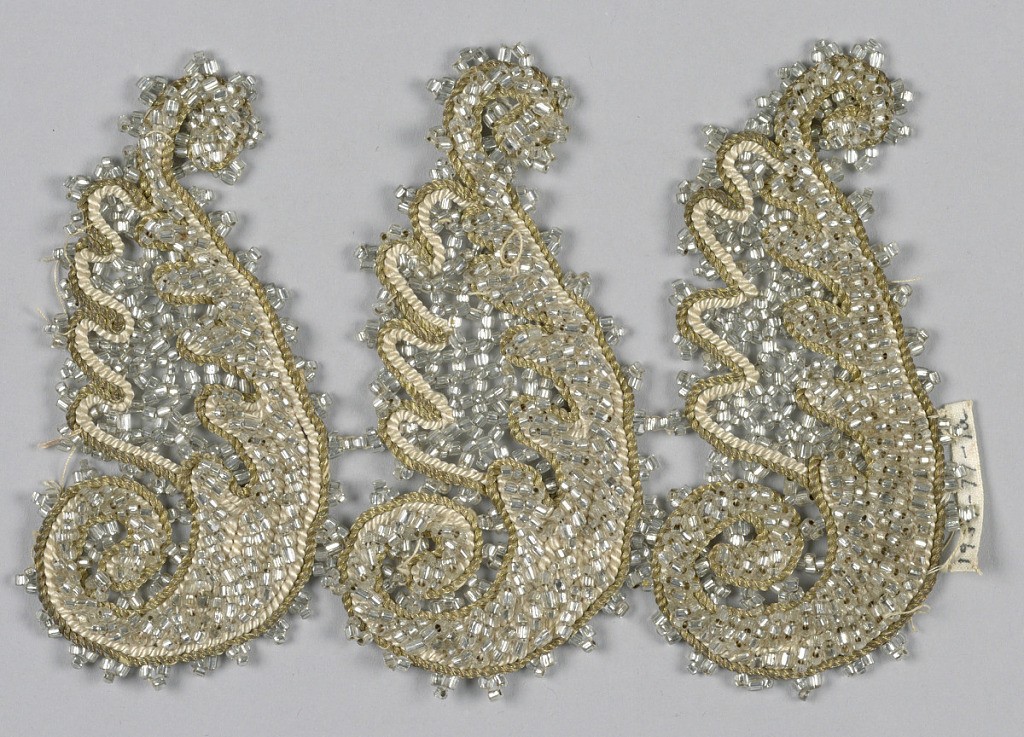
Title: Ornaments
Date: ca. 1890
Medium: silk and metal threads, glass beads
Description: (a) Ornament of three scrolls formed of glass beads and outlined with cord.
(b) Ornamental ring with pendants formed of glass beads and silk and metal cord